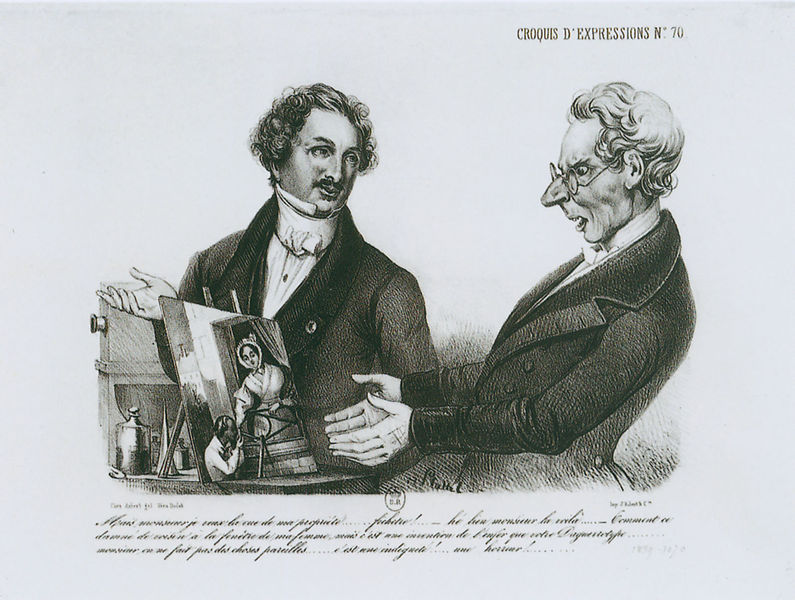
Titel: Croquis d’expression no .70; Mais Monsieur, je veux la vue de ma propriété...,
Künstler: Aubert
Institution: Paris, Bibliothèque Nationale de France, département des Estampes et de la Photographie, inv.Tf 90,pt.fol.
Schlagwörter: mann, weiß, fenster, frau, männer, nase, schwarz, zeichnung, gesellschaft, kragen, bild, vorhang, schrift, unterhaltung, karikatur, edel, brille, jacken, stempel, handkuss, expression, konversation, ran